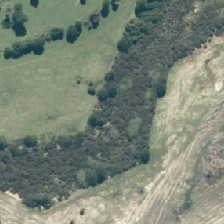
Land cover: herbaceous_freshwater_vege